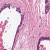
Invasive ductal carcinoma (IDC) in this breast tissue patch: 0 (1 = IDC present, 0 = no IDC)